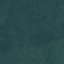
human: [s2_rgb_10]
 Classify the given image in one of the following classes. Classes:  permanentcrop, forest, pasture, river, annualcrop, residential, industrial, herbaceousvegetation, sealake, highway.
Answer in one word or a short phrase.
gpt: Forest